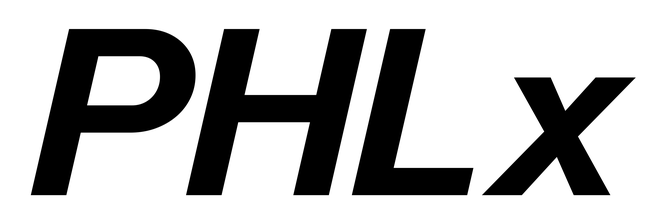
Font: InstrumentSans-Italic_Bold_Italic